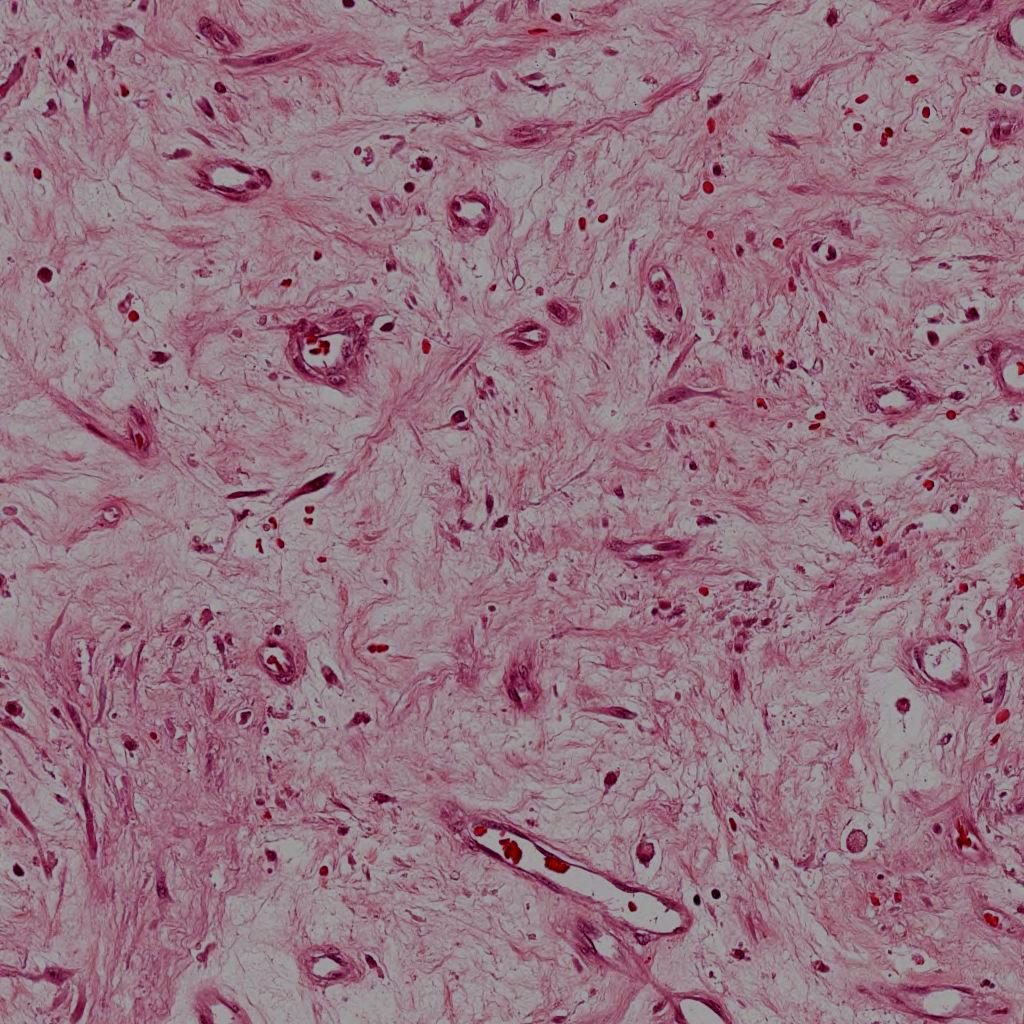
Label: Non-Viable-Tumor